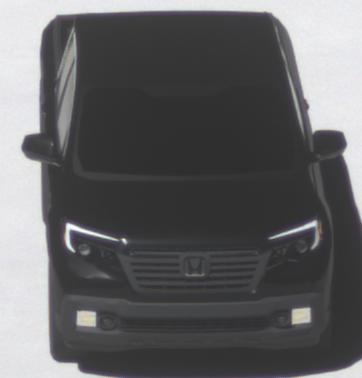
Make: Honda
Model: Ridgeline
Detailed model: Gen. 2
Model produced from: 2016
Model produced until: 2020
Doors: 4
Color: black
Road condition: dry road
Daytime: midday
Contrast: high contrast